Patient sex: M
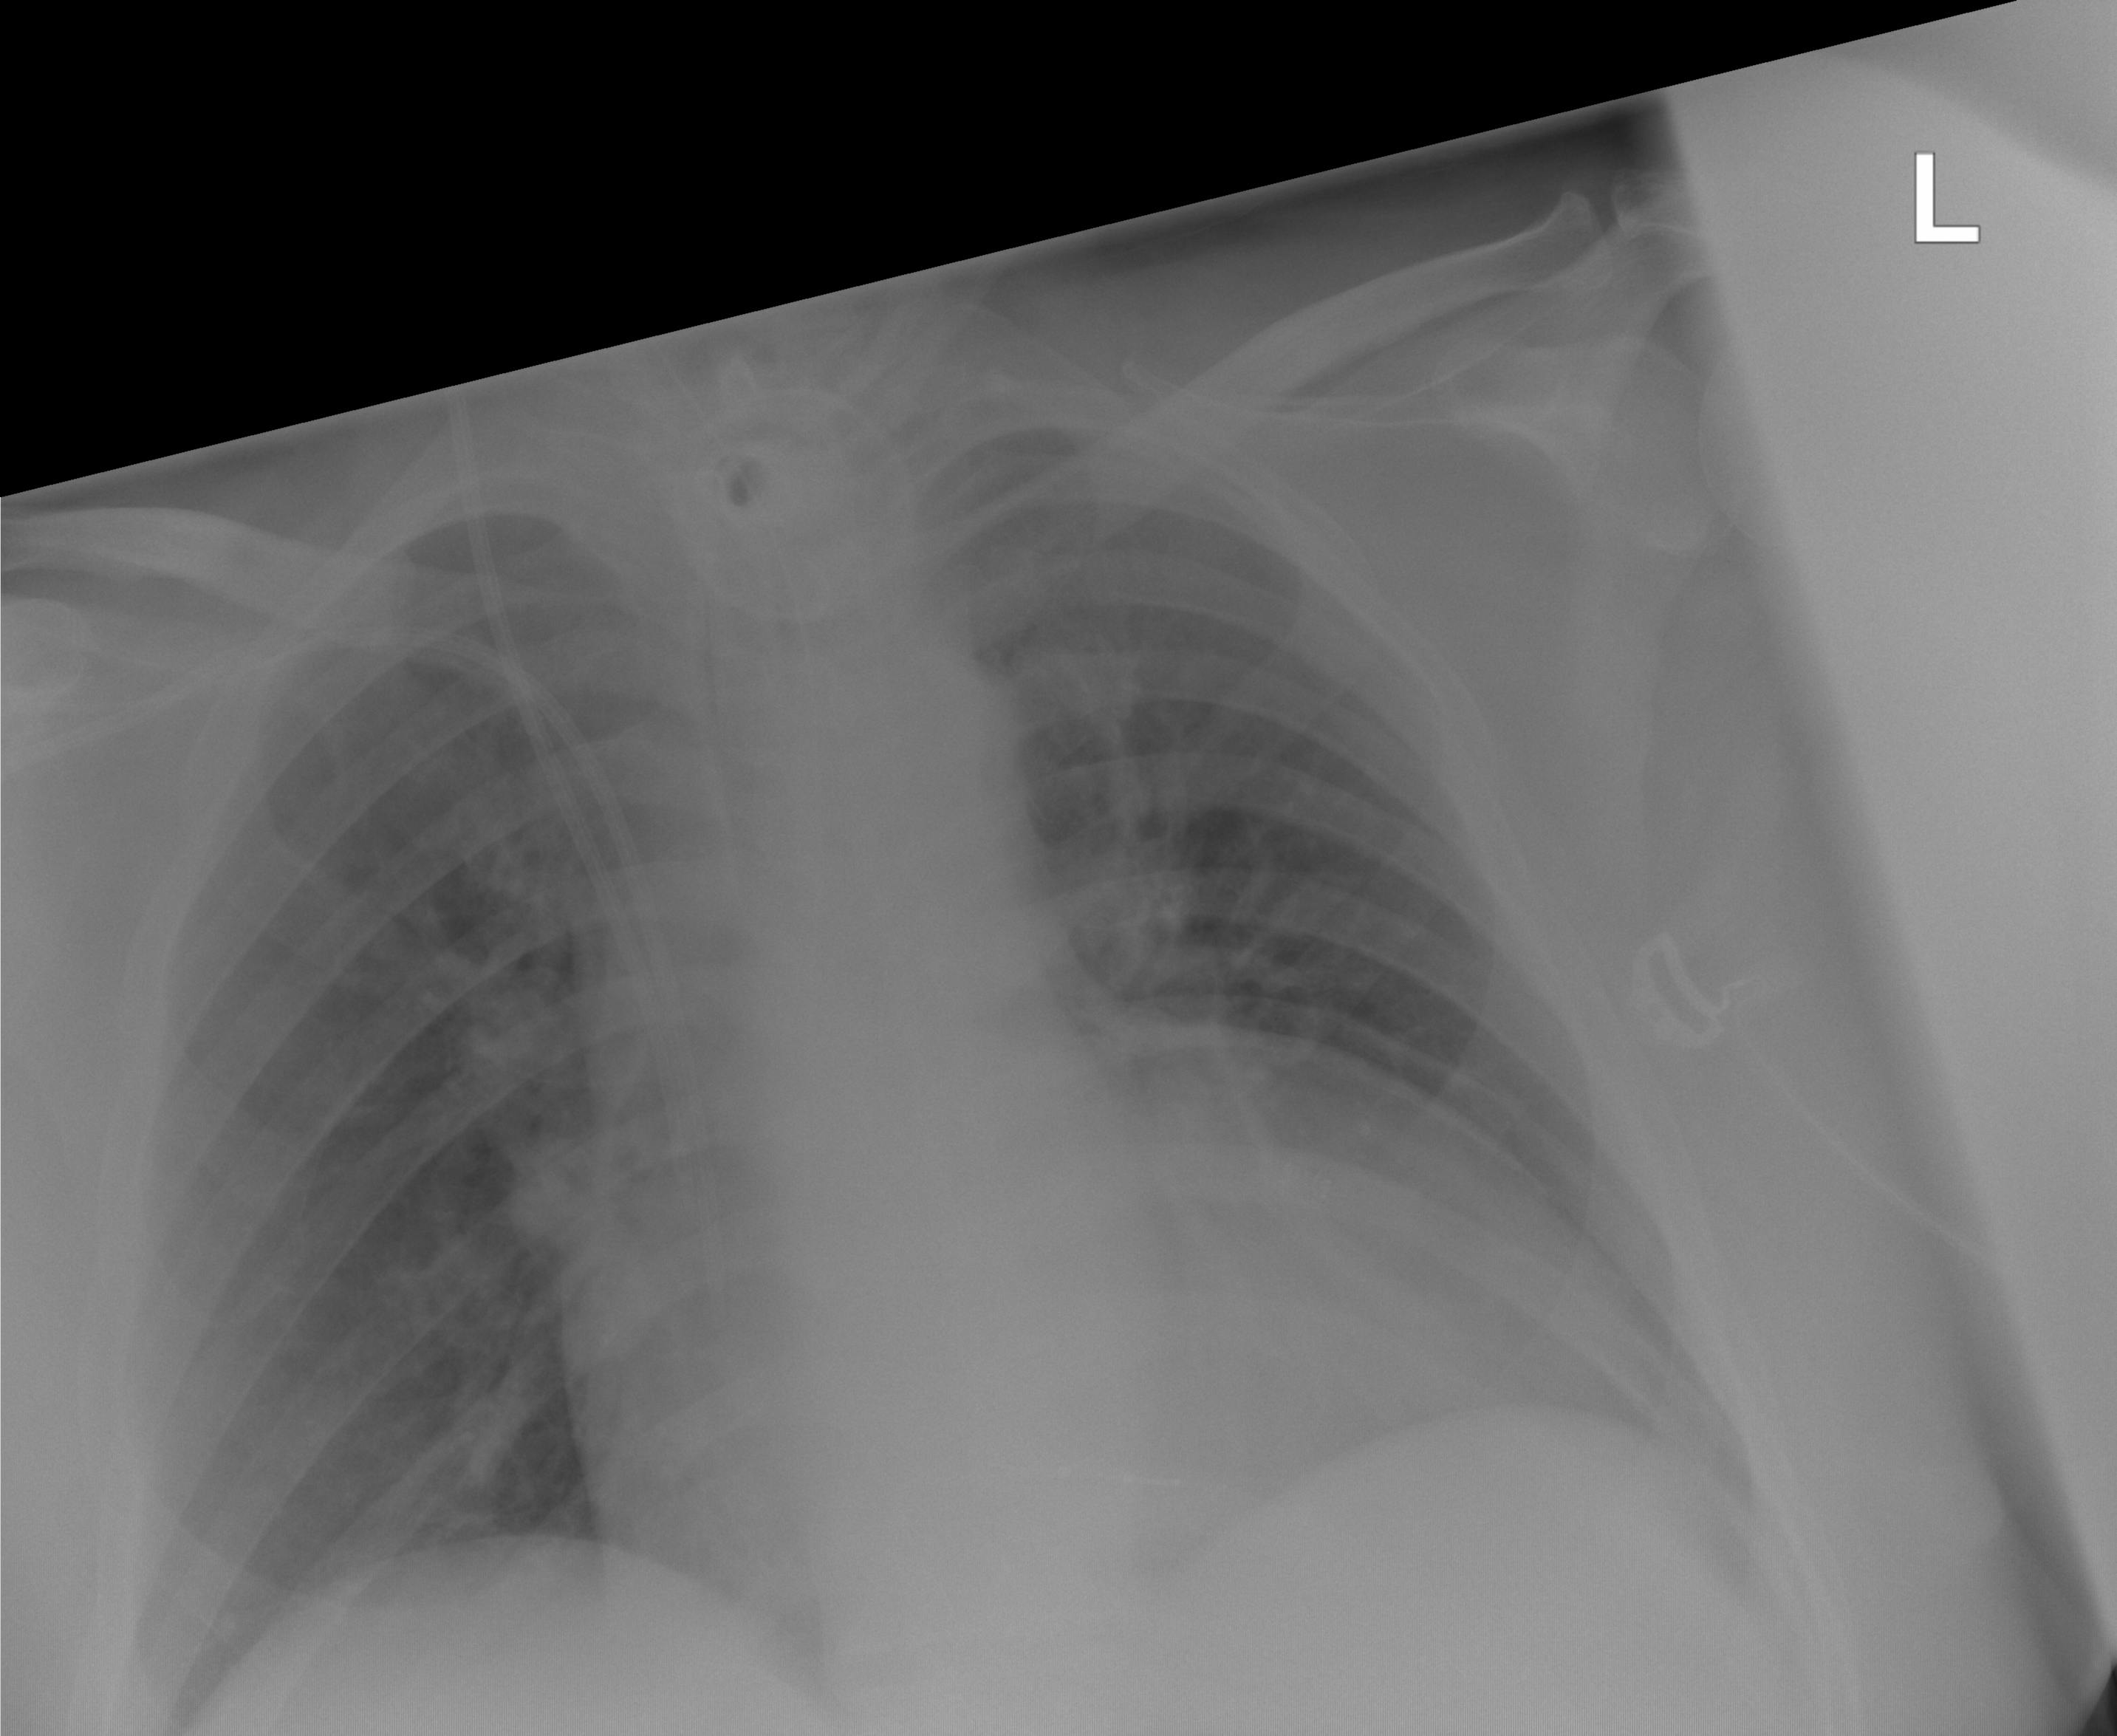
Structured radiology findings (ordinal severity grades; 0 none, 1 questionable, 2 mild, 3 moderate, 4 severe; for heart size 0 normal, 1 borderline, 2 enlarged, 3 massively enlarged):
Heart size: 2
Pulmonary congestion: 0
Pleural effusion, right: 0
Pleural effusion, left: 1
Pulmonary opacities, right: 0
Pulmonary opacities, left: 0
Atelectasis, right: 0
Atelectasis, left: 2